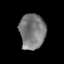
Tissue: prostate
Cell type: T cells
Senescence score: 0.3567
Nuclear area (px): 891
Mean DAPI intensity: 122.405